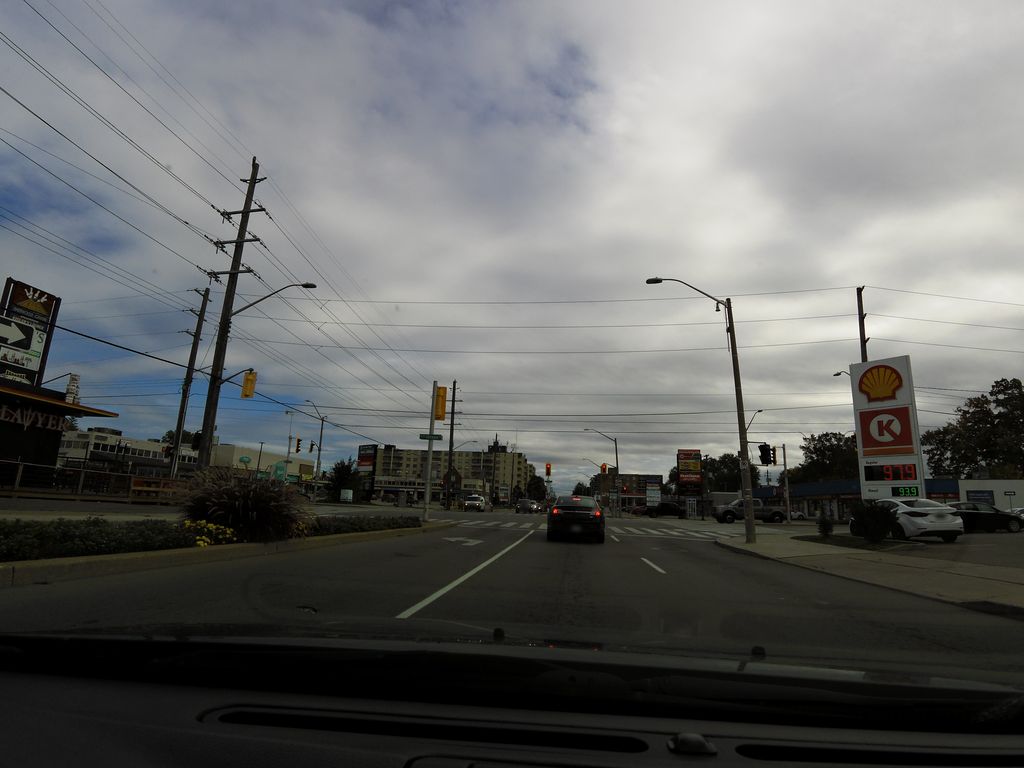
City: hamilton